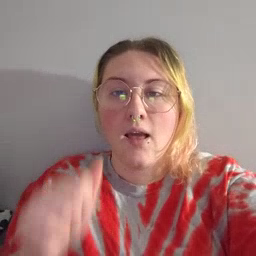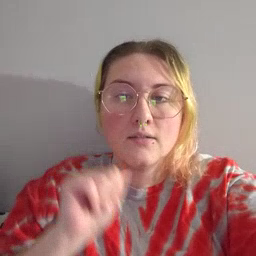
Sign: aunt